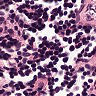
Metastatic tissue present: no